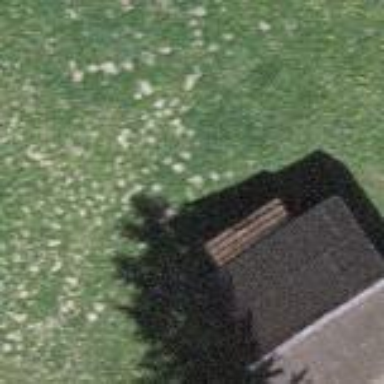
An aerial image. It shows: Rural barn.